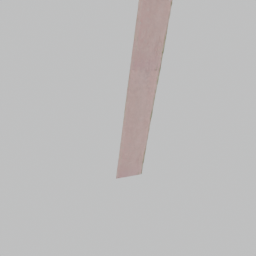
Label: architecture